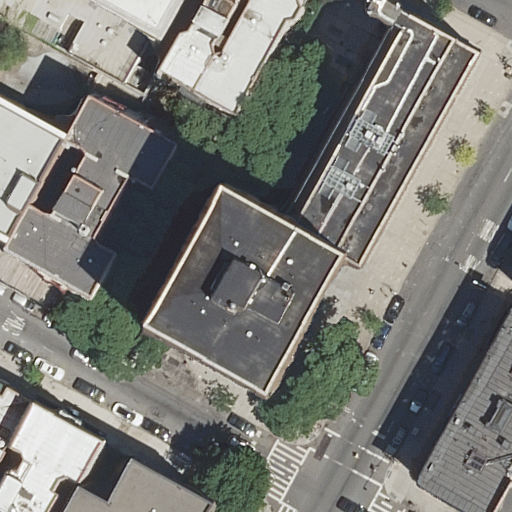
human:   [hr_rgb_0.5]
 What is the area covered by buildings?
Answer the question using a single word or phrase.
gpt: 2831m2

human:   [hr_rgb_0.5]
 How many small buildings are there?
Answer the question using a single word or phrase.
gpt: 3

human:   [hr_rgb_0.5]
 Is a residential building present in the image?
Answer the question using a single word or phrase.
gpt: yes

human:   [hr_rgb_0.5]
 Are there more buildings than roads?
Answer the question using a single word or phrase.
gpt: yes

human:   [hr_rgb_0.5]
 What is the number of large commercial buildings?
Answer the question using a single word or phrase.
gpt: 0

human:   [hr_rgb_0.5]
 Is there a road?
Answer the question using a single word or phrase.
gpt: yes

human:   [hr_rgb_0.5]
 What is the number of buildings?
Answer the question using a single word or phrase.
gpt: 10

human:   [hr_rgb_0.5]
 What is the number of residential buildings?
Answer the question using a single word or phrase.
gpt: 10

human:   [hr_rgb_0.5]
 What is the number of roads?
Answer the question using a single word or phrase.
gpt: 4

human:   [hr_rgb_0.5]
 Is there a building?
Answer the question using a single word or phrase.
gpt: yes

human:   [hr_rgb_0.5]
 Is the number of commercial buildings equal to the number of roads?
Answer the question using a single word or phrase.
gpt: no

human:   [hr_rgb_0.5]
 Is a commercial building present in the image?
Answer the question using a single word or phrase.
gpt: no

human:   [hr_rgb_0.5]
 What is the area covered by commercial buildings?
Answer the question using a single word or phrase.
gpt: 0m2

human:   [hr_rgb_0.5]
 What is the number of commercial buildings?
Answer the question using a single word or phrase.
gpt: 0

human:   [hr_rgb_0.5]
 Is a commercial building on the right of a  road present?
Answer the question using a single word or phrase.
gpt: no

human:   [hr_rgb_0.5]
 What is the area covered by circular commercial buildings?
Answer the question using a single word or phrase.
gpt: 0m2

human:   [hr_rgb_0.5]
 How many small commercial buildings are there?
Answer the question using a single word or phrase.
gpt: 0

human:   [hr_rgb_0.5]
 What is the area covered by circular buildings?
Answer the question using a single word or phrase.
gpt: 0m2

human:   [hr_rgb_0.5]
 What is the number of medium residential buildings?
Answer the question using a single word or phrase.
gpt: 4

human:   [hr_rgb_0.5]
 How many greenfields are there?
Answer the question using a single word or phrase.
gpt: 0

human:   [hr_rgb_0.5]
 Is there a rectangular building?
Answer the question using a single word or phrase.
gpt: yes

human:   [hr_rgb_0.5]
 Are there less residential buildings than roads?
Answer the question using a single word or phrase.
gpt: no

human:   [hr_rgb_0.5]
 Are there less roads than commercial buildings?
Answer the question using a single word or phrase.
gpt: no

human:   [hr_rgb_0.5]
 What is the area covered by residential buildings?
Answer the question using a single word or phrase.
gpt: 2831m2

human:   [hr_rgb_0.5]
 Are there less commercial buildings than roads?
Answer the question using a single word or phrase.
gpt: yes

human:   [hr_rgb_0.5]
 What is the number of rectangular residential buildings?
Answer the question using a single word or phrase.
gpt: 5

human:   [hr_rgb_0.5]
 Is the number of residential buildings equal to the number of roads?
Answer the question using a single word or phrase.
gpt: no

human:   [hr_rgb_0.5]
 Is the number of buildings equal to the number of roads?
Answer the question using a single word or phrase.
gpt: no

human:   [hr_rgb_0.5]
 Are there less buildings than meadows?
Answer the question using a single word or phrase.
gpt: no

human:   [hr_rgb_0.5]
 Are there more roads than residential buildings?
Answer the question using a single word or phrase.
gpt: no

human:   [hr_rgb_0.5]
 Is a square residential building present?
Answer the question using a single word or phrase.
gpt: no

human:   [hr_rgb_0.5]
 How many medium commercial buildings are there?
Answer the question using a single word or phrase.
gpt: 0

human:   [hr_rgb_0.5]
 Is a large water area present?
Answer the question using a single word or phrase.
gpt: no

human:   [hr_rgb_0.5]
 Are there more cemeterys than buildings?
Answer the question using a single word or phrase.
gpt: no

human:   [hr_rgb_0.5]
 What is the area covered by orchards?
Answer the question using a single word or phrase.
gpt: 0m2

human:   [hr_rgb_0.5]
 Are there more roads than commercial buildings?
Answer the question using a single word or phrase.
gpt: yes

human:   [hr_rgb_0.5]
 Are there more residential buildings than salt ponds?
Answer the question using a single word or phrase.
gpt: yes

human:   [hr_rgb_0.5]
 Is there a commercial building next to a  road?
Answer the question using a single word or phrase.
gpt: no

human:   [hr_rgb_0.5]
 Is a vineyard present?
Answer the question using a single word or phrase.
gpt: no

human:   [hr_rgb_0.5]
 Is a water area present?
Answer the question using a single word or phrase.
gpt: no

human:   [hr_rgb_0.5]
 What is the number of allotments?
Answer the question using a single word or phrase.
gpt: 0

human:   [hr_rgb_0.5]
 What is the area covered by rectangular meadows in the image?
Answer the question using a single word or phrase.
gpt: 0m2

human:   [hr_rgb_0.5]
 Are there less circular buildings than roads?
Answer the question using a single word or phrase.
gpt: yes

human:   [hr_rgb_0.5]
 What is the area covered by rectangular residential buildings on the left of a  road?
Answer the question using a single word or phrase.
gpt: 476m2

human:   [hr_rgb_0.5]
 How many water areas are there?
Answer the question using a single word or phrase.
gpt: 0

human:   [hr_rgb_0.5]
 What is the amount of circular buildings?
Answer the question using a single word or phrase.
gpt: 0

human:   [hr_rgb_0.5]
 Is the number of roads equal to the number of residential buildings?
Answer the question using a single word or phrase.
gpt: no

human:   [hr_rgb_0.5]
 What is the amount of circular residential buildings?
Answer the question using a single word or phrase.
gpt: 0

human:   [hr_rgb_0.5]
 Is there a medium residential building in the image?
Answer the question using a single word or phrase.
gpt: yes

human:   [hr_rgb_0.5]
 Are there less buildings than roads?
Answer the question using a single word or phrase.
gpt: no

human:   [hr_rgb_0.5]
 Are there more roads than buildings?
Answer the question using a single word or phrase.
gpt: no

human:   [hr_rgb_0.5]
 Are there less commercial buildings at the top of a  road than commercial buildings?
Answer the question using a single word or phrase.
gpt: no

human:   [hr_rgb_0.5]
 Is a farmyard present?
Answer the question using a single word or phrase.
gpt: no

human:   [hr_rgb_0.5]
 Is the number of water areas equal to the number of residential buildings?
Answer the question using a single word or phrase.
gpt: no

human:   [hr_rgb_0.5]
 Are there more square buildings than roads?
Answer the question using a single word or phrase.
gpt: no

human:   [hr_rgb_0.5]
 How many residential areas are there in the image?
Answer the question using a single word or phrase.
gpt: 0

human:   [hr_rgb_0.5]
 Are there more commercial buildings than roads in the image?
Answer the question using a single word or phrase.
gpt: no

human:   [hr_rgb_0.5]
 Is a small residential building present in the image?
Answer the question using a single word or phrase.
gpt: yes

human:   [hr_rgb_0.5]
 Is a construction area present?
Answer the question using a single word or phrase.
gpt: no

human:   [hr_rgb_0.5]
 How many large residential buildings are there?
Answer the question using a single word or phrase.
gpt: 3

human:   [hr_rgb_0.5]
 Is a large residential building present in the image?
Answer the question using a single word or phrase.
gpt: yes

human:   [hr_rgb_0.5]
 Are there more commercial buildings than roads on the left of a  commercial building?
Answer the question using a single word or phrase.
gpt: no

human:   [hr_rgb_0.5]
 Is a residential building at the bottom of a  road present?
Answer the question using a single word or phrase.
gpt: yes

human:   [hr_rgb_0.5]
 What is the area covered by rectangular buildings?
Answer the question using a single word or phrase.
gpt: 476m2